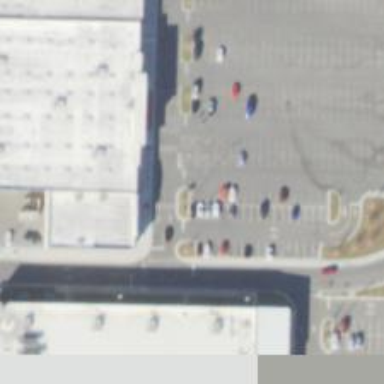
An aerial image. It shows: Parking space is available.